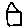
Label: house